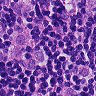
Metastatic tissue present: yes